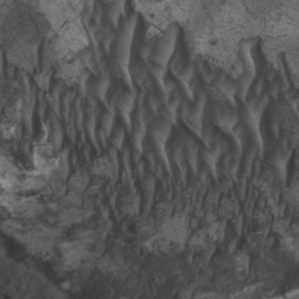
Label: non_frost